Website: walmart
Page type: billing-address
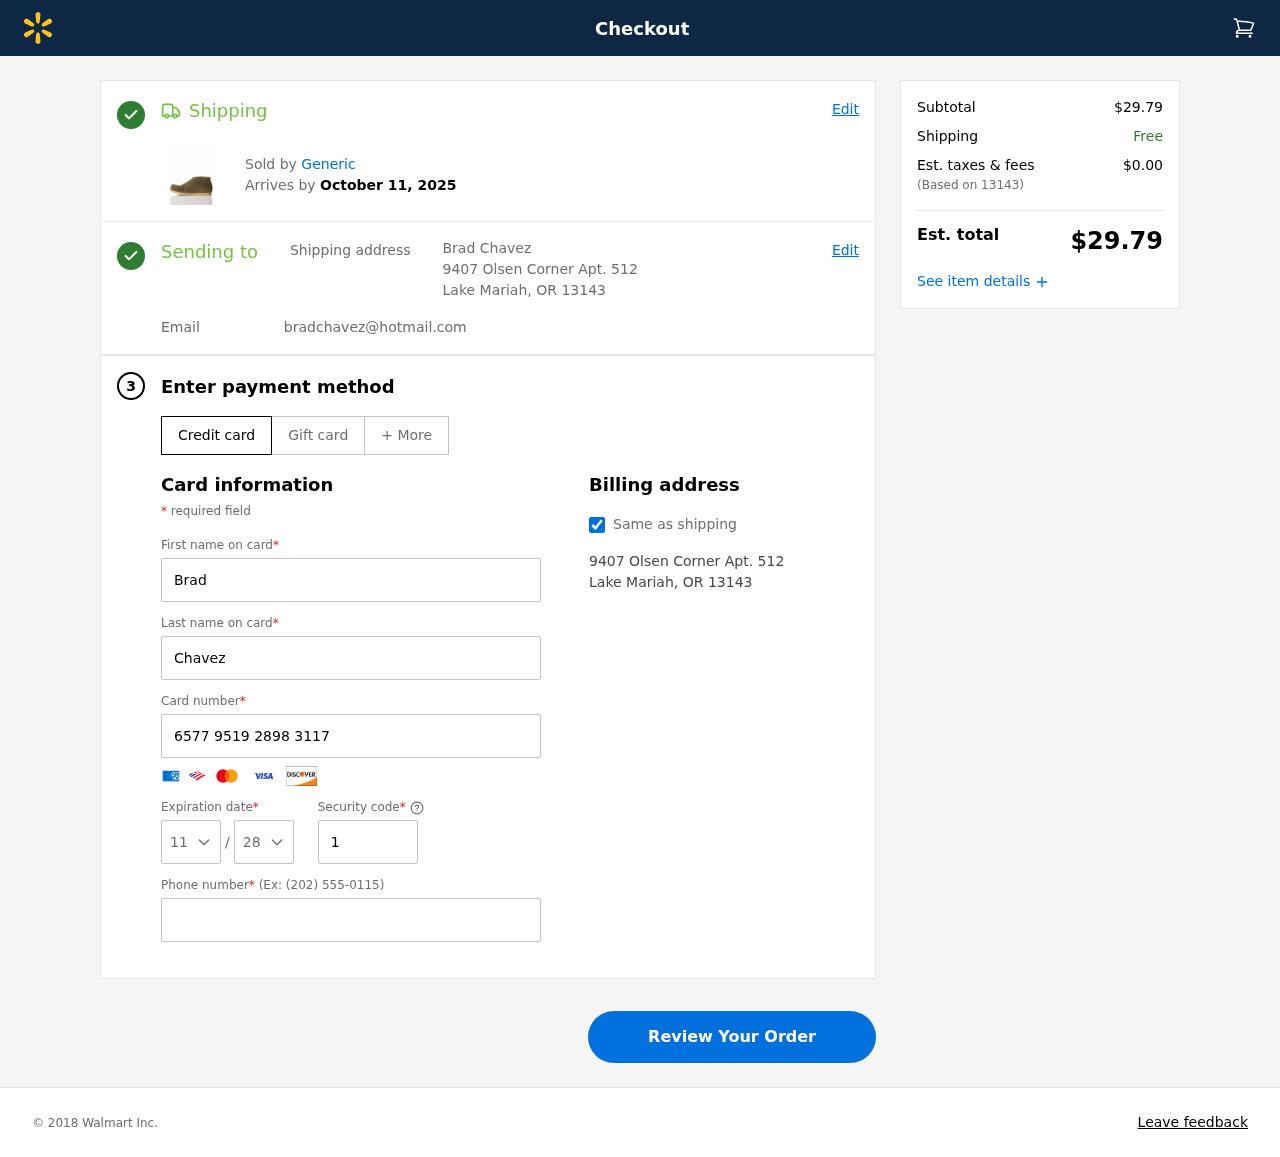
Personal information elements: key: PII_CARD_CVV
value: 162
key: PII_CARD_EXPIRY_MONTH
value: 11
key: PII_CARD_EXPIRY_YEAR
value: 28
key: PII_CARD_NUMBER
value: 6577 9519 2898 3117
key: PII_CITY_STATE_ZIP
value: Lake Mariah, OR 13143
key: PII_EMAIL
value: bradchavez@hotmail.com
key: PII_FIRSTNAME
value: Brad
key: PII_FULLNAME
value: Brad Chavez
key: PII_LASTNAME
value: Chavez
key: PII_PHONE
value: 5907845245
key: PII_POSTCODE
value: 13143
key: PII_STREET
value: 9407 Olsen Corner Apt. 512
Product elements: key: PRODUCT1_BRAND
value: Generic
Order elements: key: ORDER_DELIVERY_DATE
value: October 11, 2025
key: ORDER_SUBTOTAL
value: $29.79
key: ORDER_TAX
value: $0.00
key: ORDER_TOTAL
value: $29.79